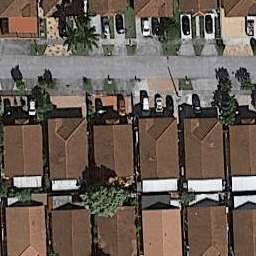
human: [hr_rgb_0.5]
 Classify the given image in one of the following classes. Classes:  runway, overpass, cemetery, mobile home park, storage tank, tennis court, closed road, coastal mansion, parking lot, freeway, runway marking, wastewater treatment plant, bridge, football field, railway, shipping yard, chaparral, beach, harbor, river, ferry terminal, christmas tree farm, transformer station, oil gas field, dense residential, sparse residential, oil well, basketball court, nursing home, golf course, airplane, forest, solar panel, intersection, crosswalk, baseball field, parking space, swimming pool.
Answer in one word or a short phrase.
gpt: dense residential